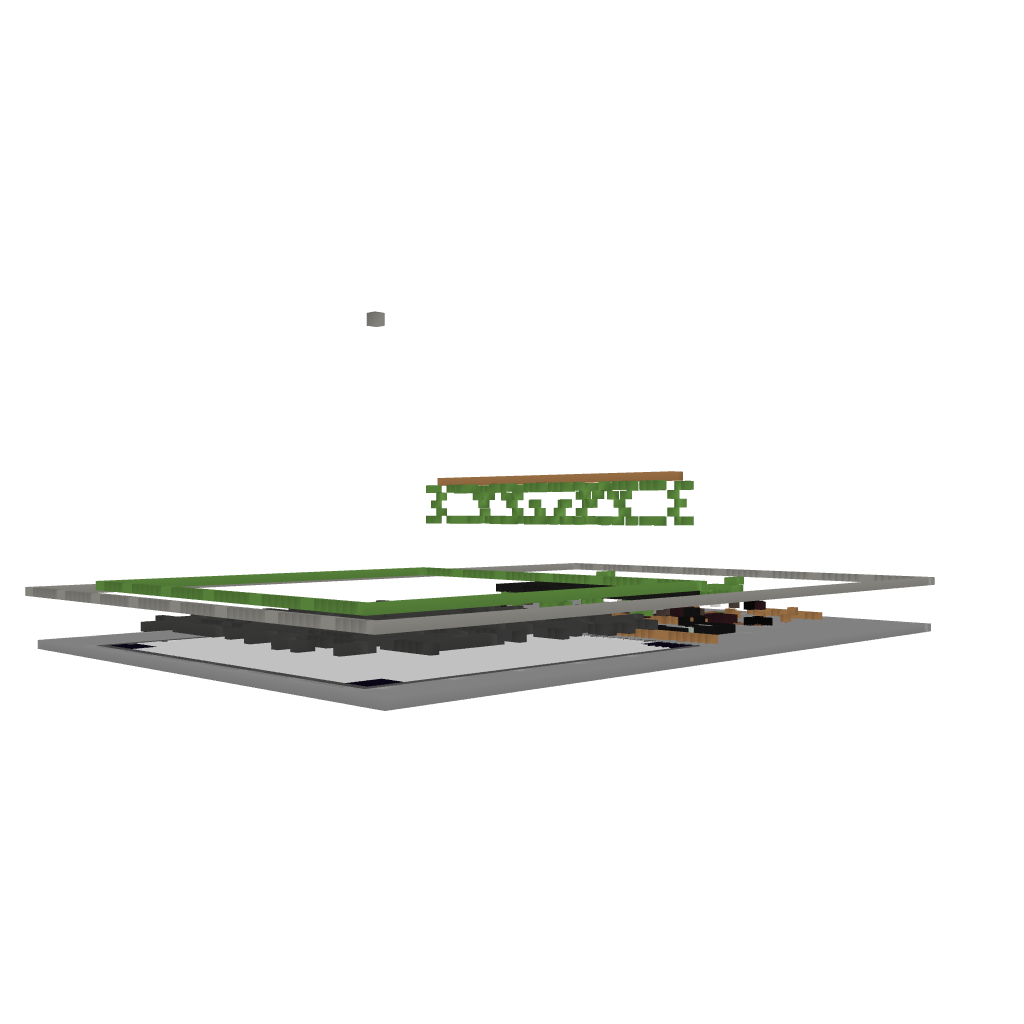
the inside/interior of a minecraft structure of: BomberMan MiniGame